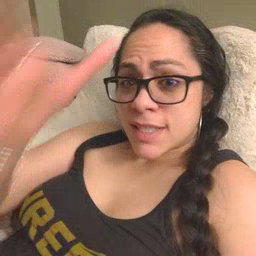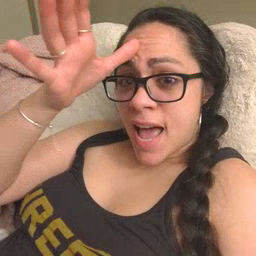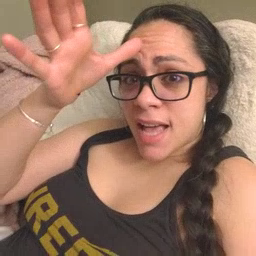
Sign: dad